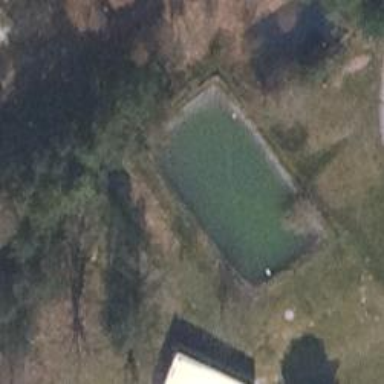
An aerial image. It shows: Fire water pond meant for emergency use.